Question: I'm just starting my first application using storyboards. I'm using Xcode 4.5 and iOS 6 SDK. I want to know how to change the order in which the controllers are listed in the Document Outline (panel to the left of the storyboard).
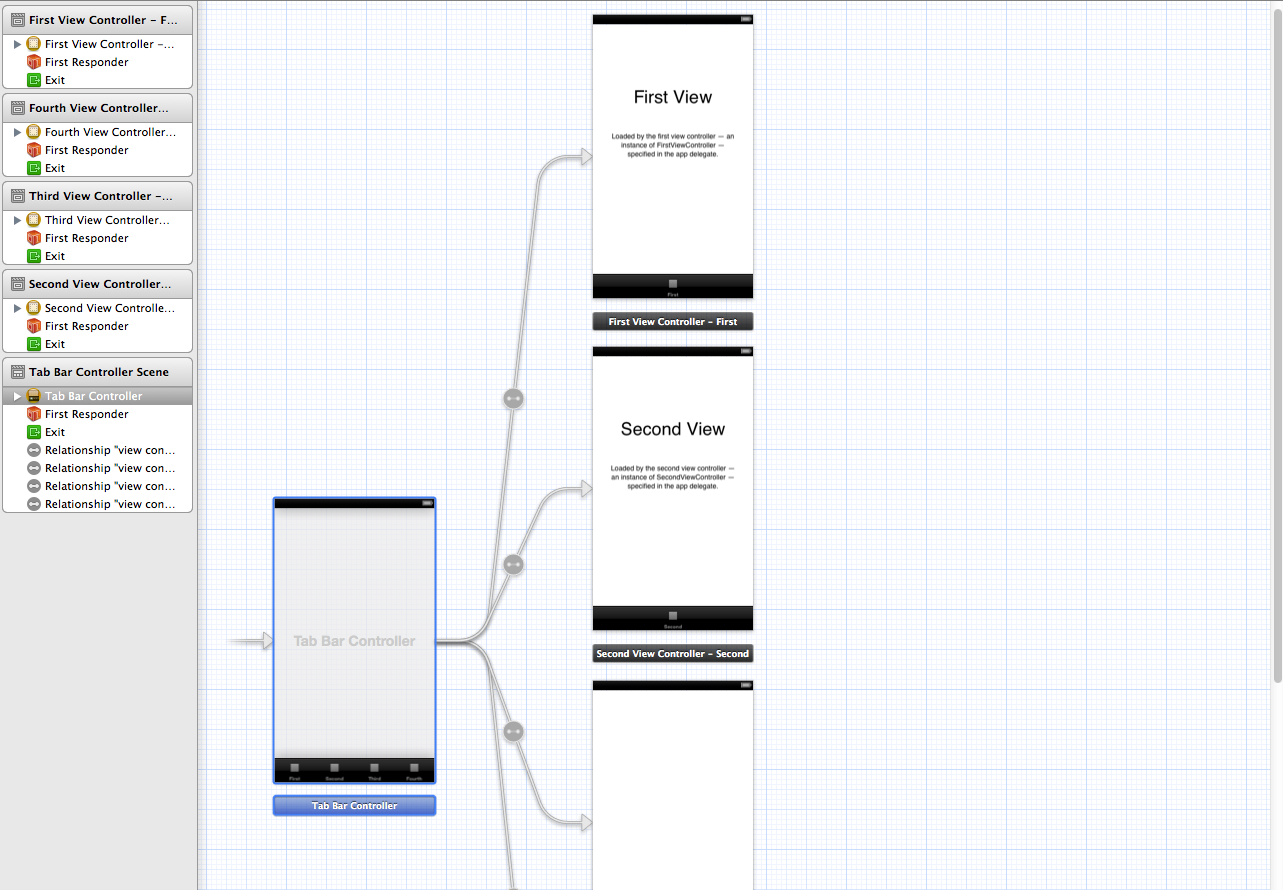
Answer: In the Document Outline, drag the orange view controller icon. As you do this you will see the blue horizontal insertion point appear between the grey boxes. Let go and the whole grey group box for the view controller will relocate.